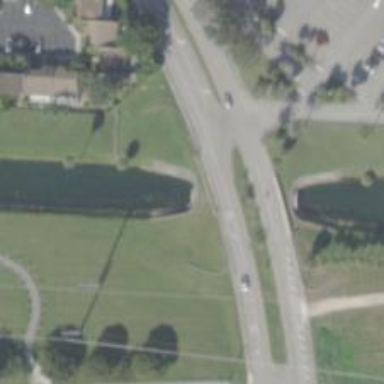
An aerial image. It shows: Canal.